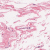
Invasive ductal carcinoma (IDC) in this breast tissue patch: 0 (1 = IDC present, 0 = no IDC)